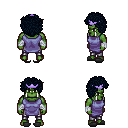
a pixel art fantasy rpg character, male body template, orc, green skin, chain tabard jacket, metal pants, raven curly afro hairstyle, purple tiara, white cloth bandages, gray slippers, four views (front, back, left, right), 2x2 character sprite sheet, small pixel art, hard edges, no anti-aliasing